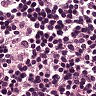
Metastatic tissue present: no